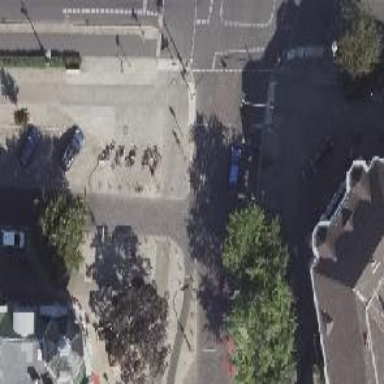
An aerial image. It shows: Unmarked crossing on footway.